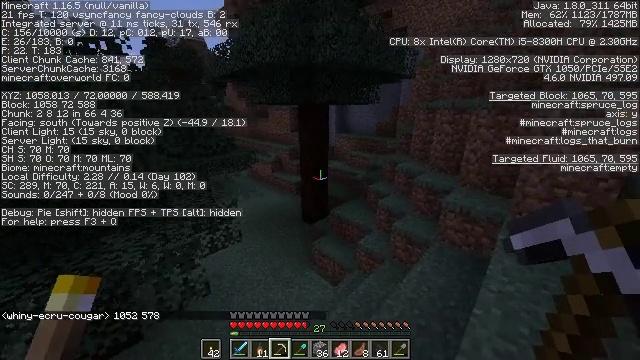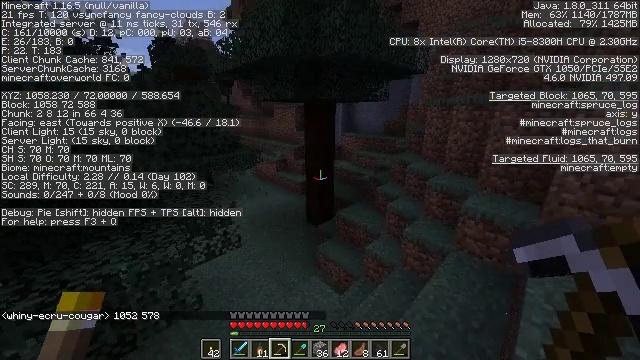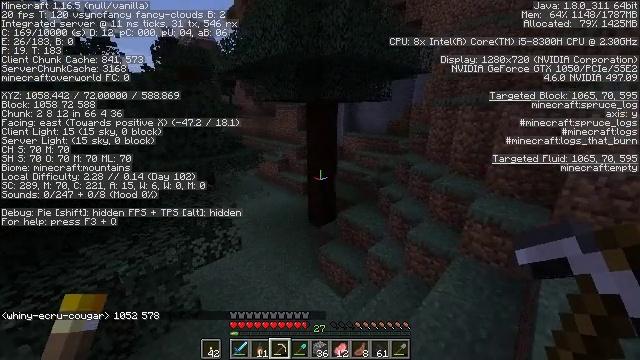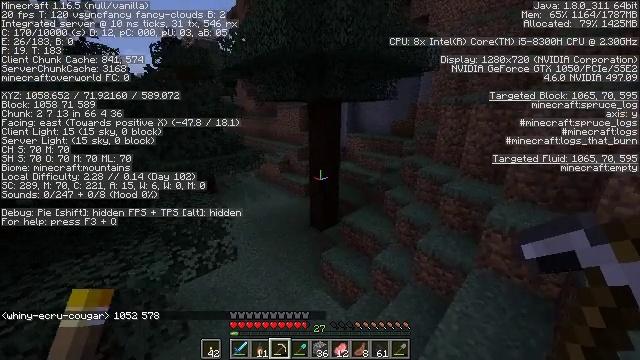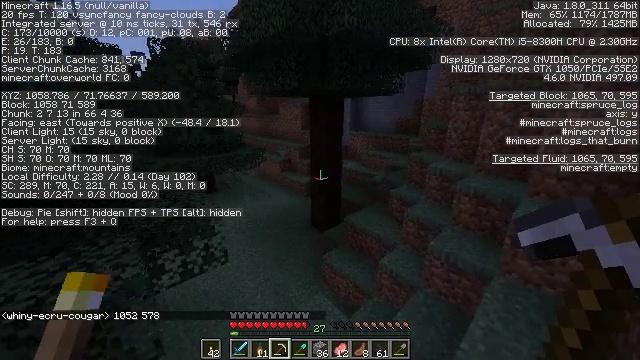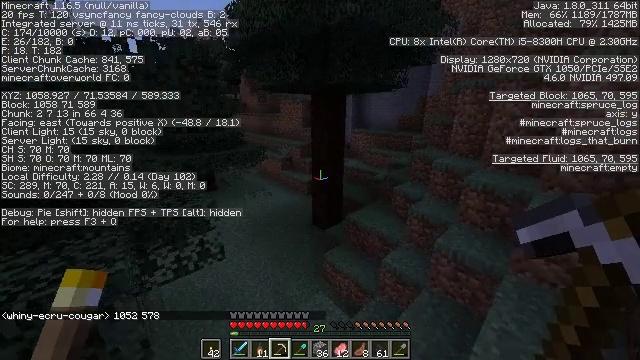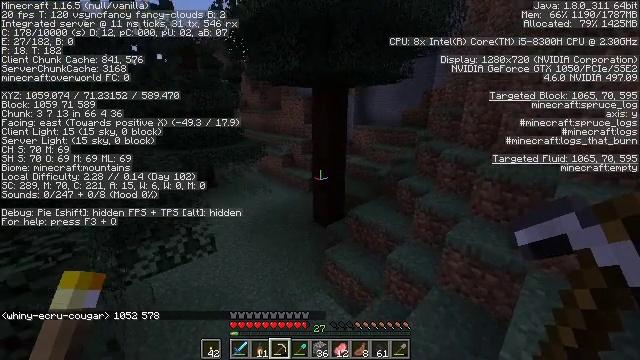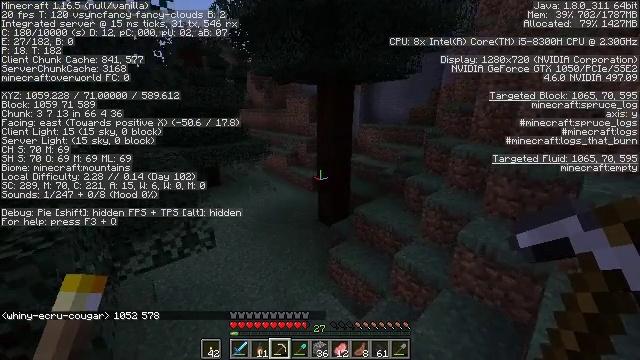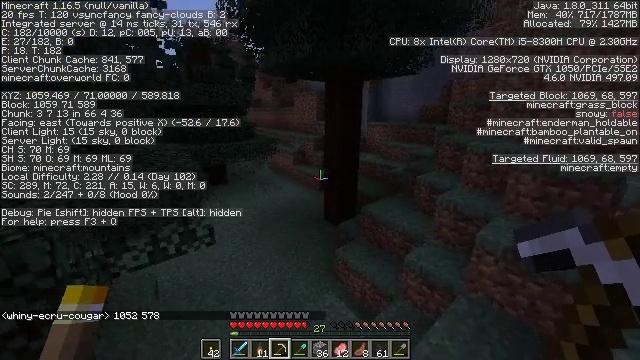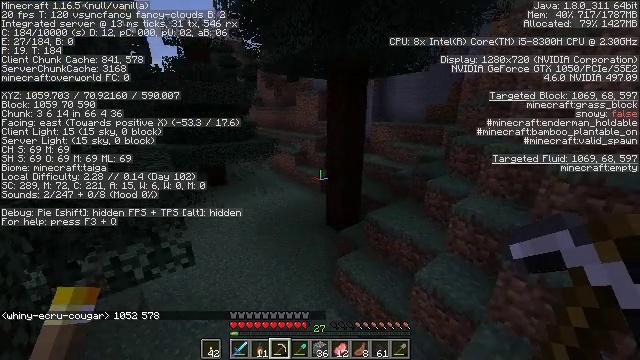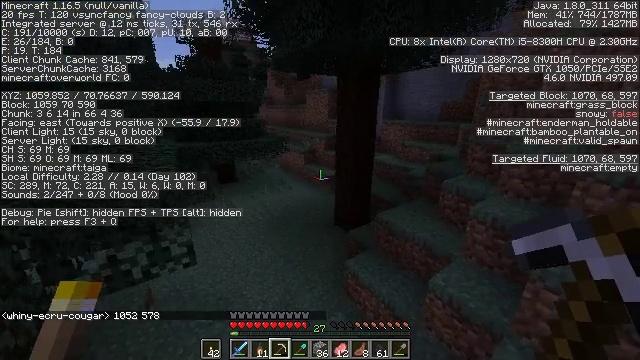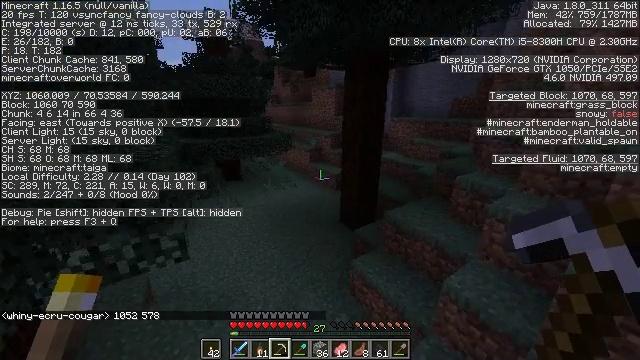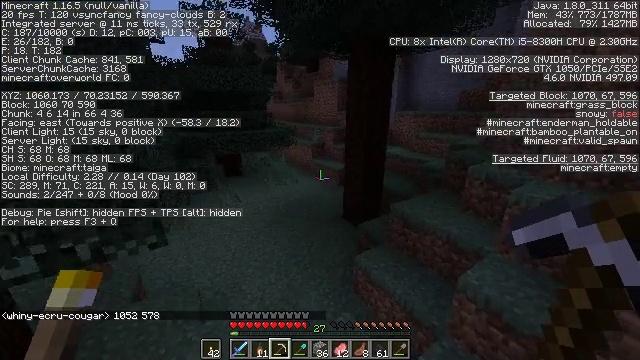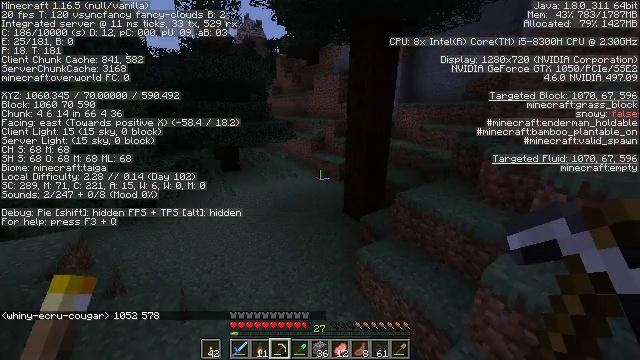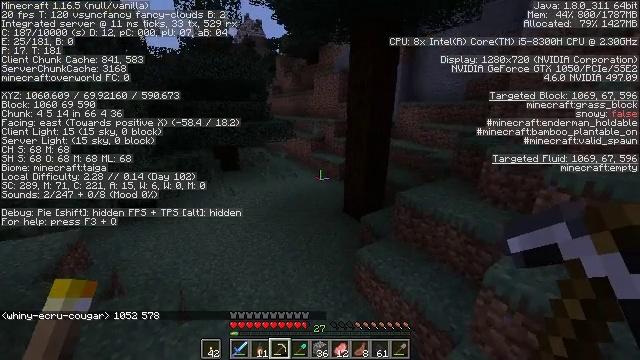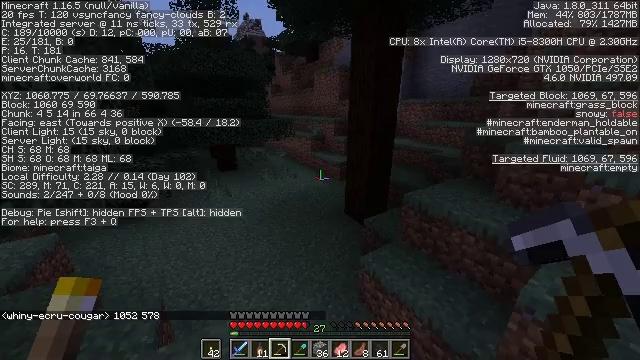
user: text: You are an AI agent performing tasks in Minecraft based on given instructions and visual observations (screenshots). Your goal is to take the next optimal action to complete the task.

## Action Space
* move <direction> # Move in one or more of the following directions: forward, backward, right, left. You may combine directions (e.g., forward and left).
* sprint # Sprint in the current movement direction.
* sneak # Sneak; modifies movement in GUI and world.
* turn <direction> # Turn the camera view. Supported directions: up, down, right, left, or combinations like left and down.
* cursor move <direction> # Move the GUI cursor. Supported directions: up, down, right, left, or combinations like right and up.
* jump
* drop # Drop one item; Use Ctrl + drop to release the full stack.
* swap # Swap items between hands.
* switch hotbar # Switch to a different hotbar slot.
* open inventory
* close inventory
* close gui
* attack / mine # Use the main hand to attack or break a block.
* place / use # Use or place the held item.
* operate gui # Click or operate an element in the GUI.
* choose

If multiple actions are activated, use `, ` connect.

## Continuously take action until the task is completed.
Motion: motion action
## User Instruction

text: Mine spruce leaves from the tree.
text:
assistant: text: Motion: move forward, sprint, turn left
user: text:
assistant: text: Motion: move forward, sprint
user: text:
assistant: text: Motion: move forward, sprint
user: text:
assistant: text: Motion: move forward, sprint
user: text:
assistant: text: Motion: move forward, sprint
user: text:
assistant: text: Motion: move forward, sprint
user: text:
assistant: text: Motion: move forward, sprint, turn left
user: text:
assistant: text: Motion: move forward, sprint, turn left
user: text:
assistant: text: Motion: move forward, sprint
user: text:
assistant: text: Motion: move forward, sprint, turn left
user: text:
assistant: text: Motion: move forward, sprint, turn left
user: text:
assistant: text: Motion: move forward, sprint
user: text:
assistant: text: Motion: move forward, sprint
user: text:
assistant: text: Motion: move forward, sprint
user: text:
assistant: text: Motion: move forward, sprint
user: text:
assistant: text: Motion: move forward, sprint, turn up
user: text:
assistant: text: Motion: move forward, sprint, turn left and up
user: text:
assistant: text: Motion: move forward, turn up
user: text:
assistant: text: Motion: move forward
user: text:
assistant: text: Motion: move forward
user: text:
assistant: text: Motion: move forward, sprint
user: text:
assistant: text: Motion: move forward, sprint
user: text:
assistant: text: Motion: move forward, sprint
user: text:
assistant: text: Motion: move forward, sprint, turn up
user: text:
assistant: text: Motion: move forward, sprint
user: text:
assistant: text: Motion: move forward, sprint
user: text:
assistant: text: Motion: move forward, sprint
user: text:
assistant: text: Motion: move forward, sprint
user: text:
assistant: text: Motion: move forward, sprint
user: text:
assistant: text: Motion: move forward, sprint